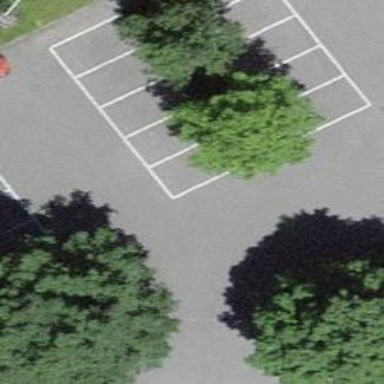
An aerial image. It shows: Parking aisle designated as service road.